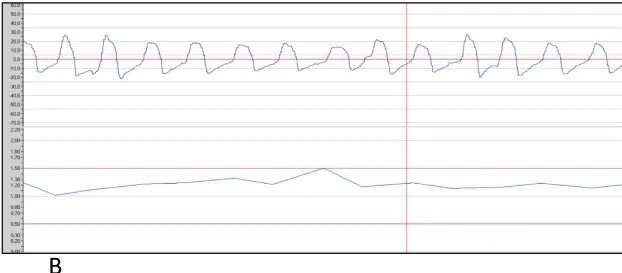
Change in ventilatory pattern over time. . Legend: Flow and inspiratory time tracings at the beginning of treatment Note that at the beginning of treatment , with spontaneous ventilation, the inspiratory time varies cycle by cycle.
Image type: electrography (ekg)